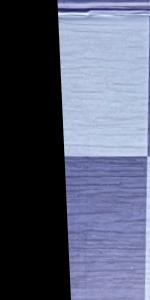
Label: Empty